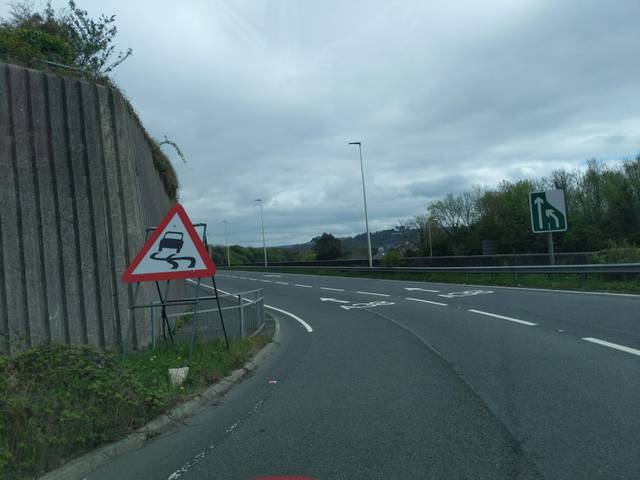
Region: United Kingdom
Coordinates: 50.401, -4.135